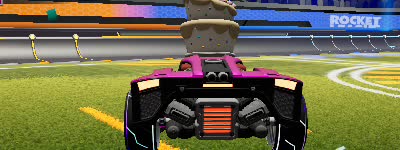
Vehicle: breakout